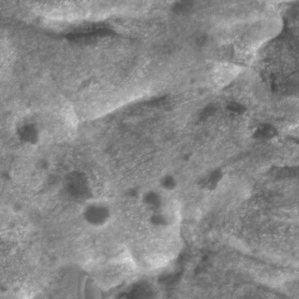
Label: non_frost